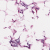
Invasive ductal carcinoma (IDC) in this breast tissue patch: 0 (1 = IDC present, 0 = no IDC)